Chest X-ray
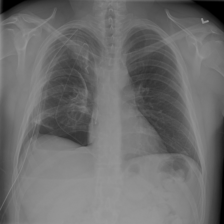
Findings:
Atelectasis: negative
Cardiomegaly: negative
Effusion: negative
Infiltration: negative
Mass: negative
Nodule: negative
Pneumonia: negative
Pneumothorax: negative
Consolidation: negative
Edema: negative
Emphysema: negative
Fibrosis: negative
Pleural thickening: negative
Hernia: negative